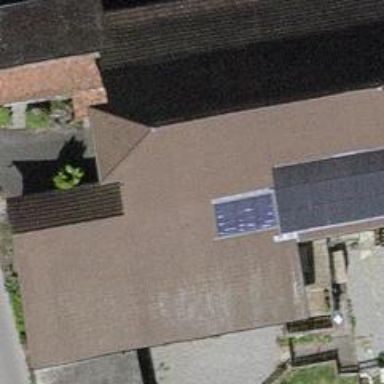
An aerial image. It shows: Solar power generator using photovoltaic panels.